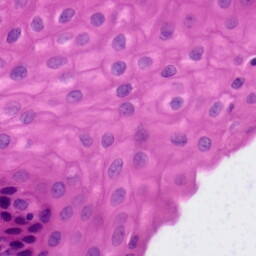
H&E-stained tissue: Tonsil